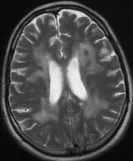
Hair and MRI of the patient. T2W and flair images revealed diffuse white matter lesions and ischemic infarctions (B and C).
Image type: radiology (mri)